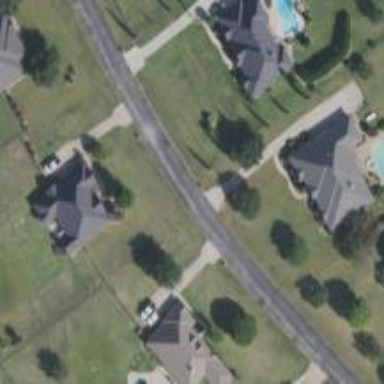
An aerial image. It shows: Residential road.